Question: I'm developing a layout with bootstrap 3. It's a 4 column layout where the 4th one takes more width in the layout.
following is a mock-up of the layout.

How can I achieve this with bootstrap column structure?
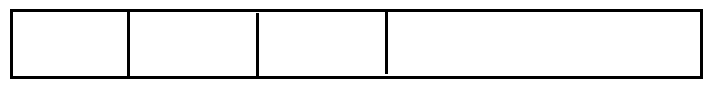
Answer: Try like this:
'''
<div class="row">
<div class="col-md-2 col-xs-2 col-lg-2">..</div>
<div class="col-md-2 col-xs-2 col-lg-2">..</div>
<div class="col-md-2 col-xs-2 col-lg-2">..</div>
<div class="col-md-6 col-xs-6 col-lg-6">..</div>
</div>
'''